Question: I have a table like this:
'''
<table>
<tbody>
<tr></tr>
<tr></tr>
<tr class="TableContent">
<td class="shouldbeunderTableMenu"></td>
<td class="TableMenu"></td>
</tr>
</tbody>
</table>
'''
As you can see I have a td with class equal to 'TableMenu'. I would like to position the td the td with class 'shouldbeunderTableMenu'.
So that the first td is vertically positioned under the second td. Image to clarify:

But how can I do this?
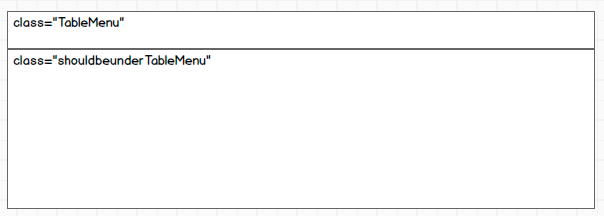
Answer: Try to use <URL>,
'''
$(".shouldbeunderTableMenu").before($(".TableMenu"));
'''
'''
$(".shouldbeunderTableMenu").before($(".TableMenu"));
'''
'''
<script src="https://ajax.googleapis.com/ajax/libs/jquery/2.1.1/jquery.min.js"></script>
<table>
<tbody>
<tr></tr>
<tr></tr>
<tr class="TableContent">
<td class="shouldbeunderTableMenu">1</td>
<td class="TableMenu">2</td>
</tr>
</tbody>
</table>
'''
or use <URL>
'''
$(".TableMenu").after($(".shouldbeunderTableMenu"));
'''
'''
$(".TableMenu").after($(".shouldbeunderTableMenu"));
'''
'''
<script src="https://ajax.googleapis.com/ajax/libs/jquery/2.1.1/jquery.min.js"></script>
<table>
<tbody>
<tr></tr>
<tr></tr>
<tr class="TableContent">
<td class="shouldbeunderTableMenu">1</td>
<td class="TableMenu">2</td>
</tr>
</tbody>
</table>
'''